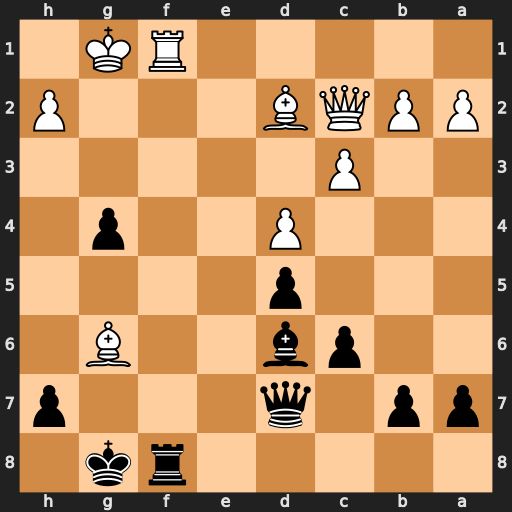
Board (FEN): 5rk1/pp1q3p/2pb2B1/3p4/3P2p1/2P5/PPQB3P/5RK1
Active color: b
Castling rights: -
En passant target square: -
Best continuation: Bxh2+ Kg2 Rxf1 Kxf1 hxg6 Qxg6+ Qg7